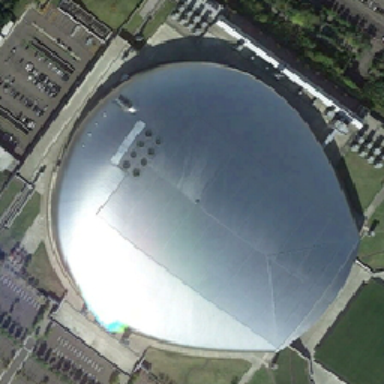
Many green trees and several parking spaces surround an almost circular silver-gray building .